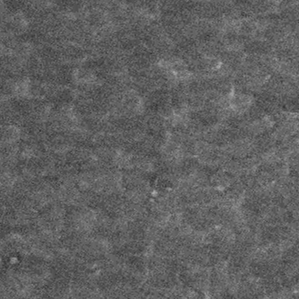
Label: frost